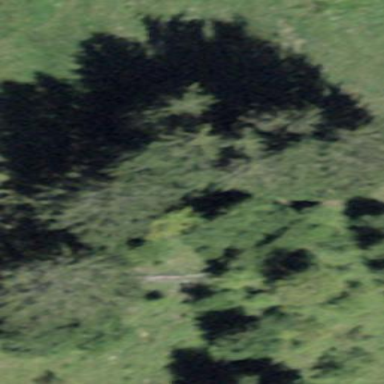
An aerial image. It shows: Forest area.